Question: I have a table that has patient information (name, dob, ssn, etc.) and a table that has lists of medications that they take. (aspirin, claritin, etc.) The tables are related by a unique id from the patient table. So, it's easy enough to pull all of Mary Smith's medications.
But, what I need to do is to show a paginated list of patients that shows their name, other stuff from the patient table and has a column with a line-separated list of their medications. Roughly, this:

If I do a simple left join, I get 3 repeated rows of Mary Smith with one medication per row.
The patient table can have thousands of records, so I don't want to do a query to get all the patients and then loop through and get their meds. And, because it's paginated based on patient, I can't figure out how to get the correct number of patients for the page, along with all their medications.
(The patients/medications thing is just a rough example of the data; so please don't suggest restructuring how the data is stored.)
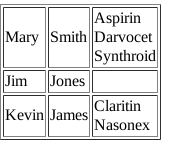
Answer: <URL> to the rescue!
'''
SELECT patients.first_name, patients.last_name, GROUP_CONCAT(prescriptions.medication SEPARATOR ", ") AS meds FROM patients LEFT JOIN prescriptions ON prescriptions.patient_id = patients.id GROUP BY patients.id;
'''